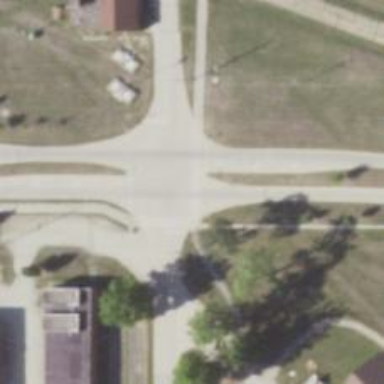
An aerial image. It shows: Marked crossing on footway.